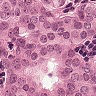
Metastatic tissue present: yes